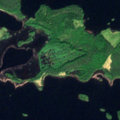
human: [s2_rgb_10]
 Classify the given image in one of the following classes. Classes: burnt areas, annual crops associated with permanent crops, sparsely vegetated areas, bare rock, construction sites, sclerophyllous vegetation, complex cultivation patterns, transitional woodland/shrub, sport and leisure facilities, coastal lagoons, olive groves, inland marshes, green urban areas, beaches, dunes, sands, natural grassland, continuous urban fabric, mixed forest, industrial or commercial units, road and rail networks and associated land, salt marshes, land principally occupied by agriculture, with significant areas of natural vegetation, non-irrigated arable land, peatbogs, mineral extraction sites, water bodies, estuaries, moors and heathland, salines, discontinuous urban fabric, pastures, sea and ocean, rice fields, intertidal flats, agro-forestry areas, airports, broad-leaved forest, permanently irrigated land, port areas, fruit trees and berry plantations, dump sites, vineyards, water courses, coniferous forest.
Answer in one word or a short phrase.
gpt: mixed forest, inland marshes, water bodies